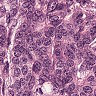
Metastatic tissue present: yes